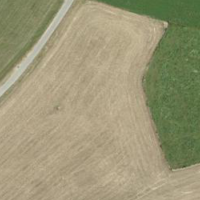
EUNIS habitat code: 52
Species observed at this site:
Vicia cracca